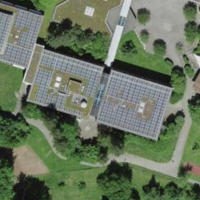
EUNIS habitat code: 54
Species observed at this site:
Aesculus hippocastanum